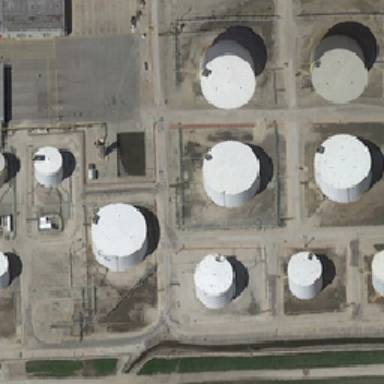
There are only a few grass trees on a piece of abandoned land .